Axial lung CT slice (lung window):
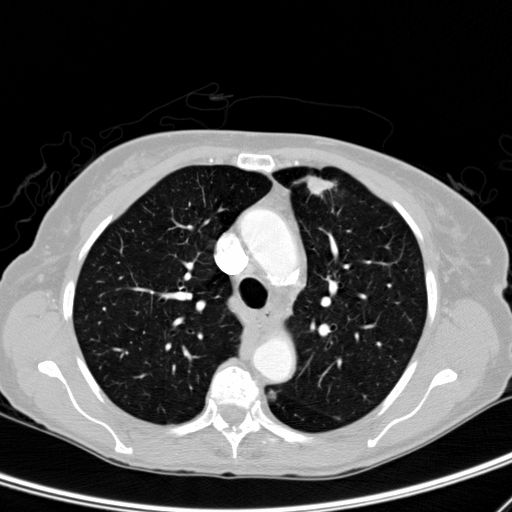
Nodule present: yes
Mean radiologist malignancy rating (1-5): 5